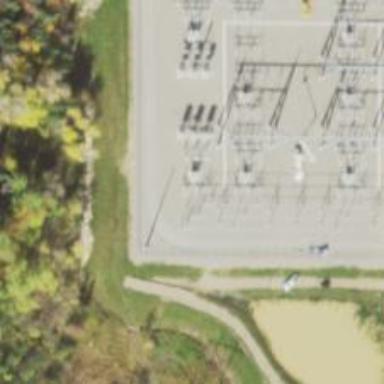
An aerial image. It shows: Switch used for power control.